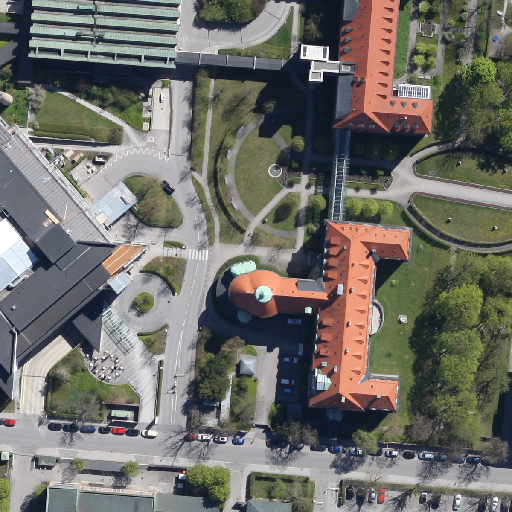
Referring expression: light-duty vehicle